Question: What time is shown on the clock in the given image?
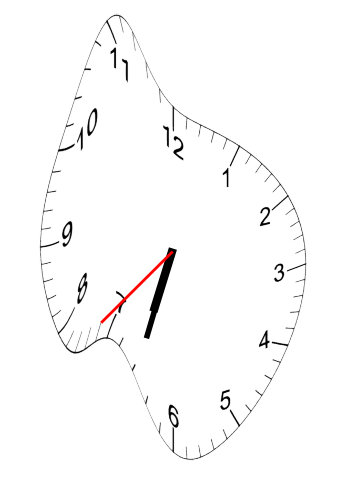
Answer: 06:32:37